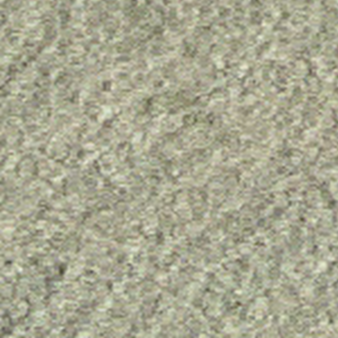
Label: other